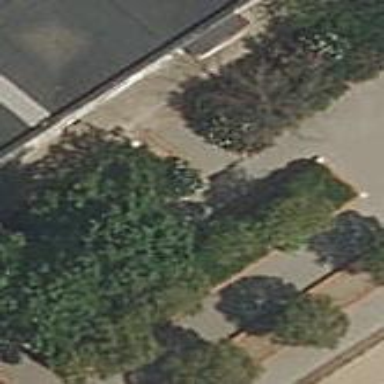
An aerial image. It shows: Garden with kerb barrier.